Question: I have a problem with the plots I'm using for an article.
After a lot of search on the web, I still haven't found a solution, so I'll try to describe my problem as clear as possible:
I'm plotting two parameters and have added their standard deviations with the fill-function. Because I don't want to use colors, I want to use different shadings for the space between the standard deviations.
Until now the problem I have, is that I'm unable to specify, that the shading is consistent between the standard deviation of one parameter as you can see in the picture. I would like to have is one type of shading between the doted lines and another type of shading between the solid lines.
'''
z = linspace(1,101,101)';
f=figure;
set(f,'Units', 'normalized', 'outerposition', [0 0 1 1]);
fill( [z' fliplr(z')], [Parameter1_plus_std' fliplr(Parameter1_minus_std')], 'k');
alpha(0.4);
hold on
plot(normal,Parameter1_mean,'k','LineWidth',2);
fill( [z' fliplr(z')], [Parameter2_plus_std' fliplr(Parameter2_minus_std')], 'k--');
alpha(0.2);
hold on
plot(Parameter2_mean,'k--','LineWidth',2);
'''

In the picture, you can see that the darker shading is between the doted and the solid line, where it should be between the doted line!
I would be thankful for any thoughts on this!
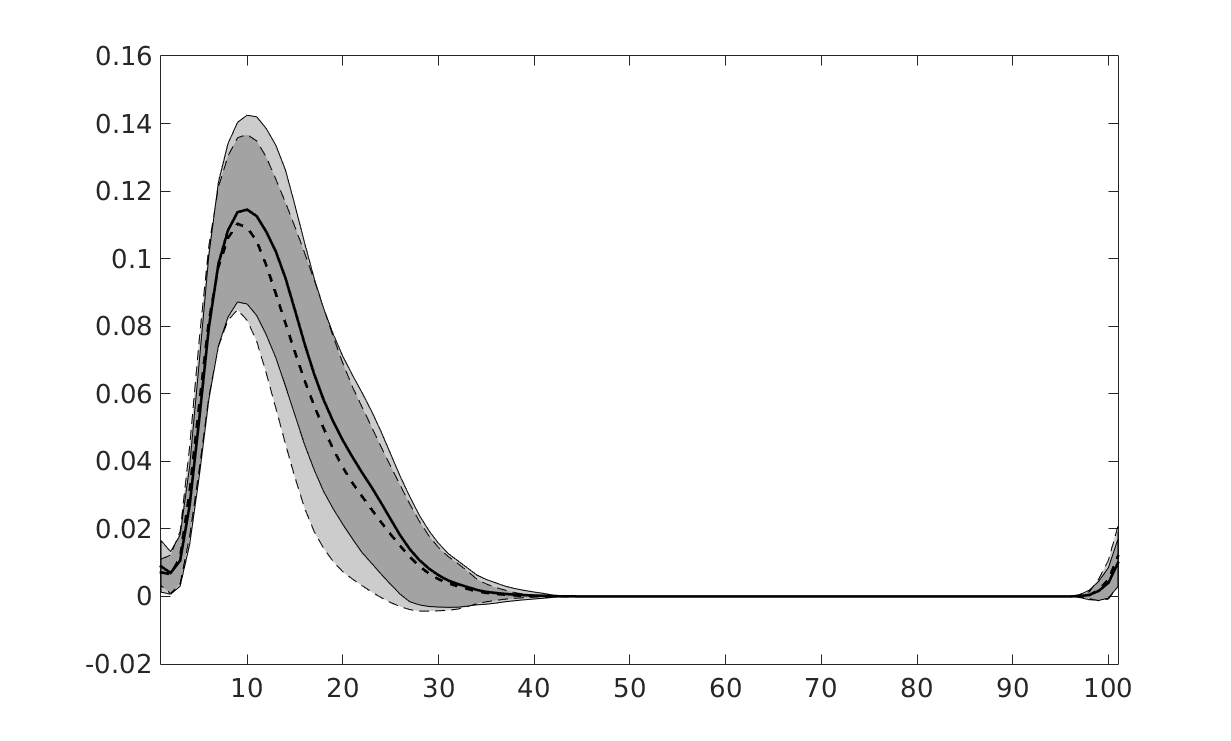
Answer: I assume that you used 'alpha' to make all the lines of the plot visible. The problem is, that the two half-transparent fillings get added and therefore are darker where they overlap. So you cannot use 'alpha' for what you want to achieve. But with the third argument of 'fill' you can specify a solid color of the filling. To use different shades of grey, use the RGB-definition with a three-element-vector like '[0.5 0.5 0.5]'.
Now you can generate the two fillings with different shades of grey without borders using ''LineStyle','none'' or ''EdgeColor','none''. After just plot all the lines on top.
'''
z = linspace(1,101,101)';
% generate some data to plot
normal = z;
Parameter1_mean = 9.225e-06.*z.^3-0.00159.*z.^2+0.07392.*z-0.4292;
Parameter1_plus_std = Parameter1_mean+0.08;
Parameter1_minus_std = Parameter1_mean-0.11;
Parameter2_mean = 9.225e-06.*z.^3-0.00156.*z.^2+0.07332.*z-0.4232;
Parameter2_plus_std = Parameter2_mean+0.11;
Parameter2_minus_std = Parameter2_mean-0.08;
% create figure
figure('Units', 'normalized', 'outerposition', [0 0 1 1]);
hold on
% plot the two solid fillings without border
fill([z',fliplr(z')], [Parameter1_plus_std',fliplr(Parameter1_minus_std')], 0.8*[1 1 1], 'EdgeColor','none');
fill([z',fliplr(z')], [Parameter2_plus_std',fliplr(Parameter2_minus_std')], 0.6*[1 1 1], 'EdgeColor','none');
% plot all the lines
plot(normal,Parameter1_mean,'k-','LineWidth',2);
plot(Parameter1_plus_std,'k-')
plot(Parameter1_minus_std,'k-')
plot(Parameter2_mean,'k--','LineWidth',2);
plot(Parameter2_plus_std,'k--')
plot(Parameter2_minus_std,'k--')
% some tweaking
xlim([min(z),max(z)])
'''